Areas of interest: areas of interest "Golf Course"
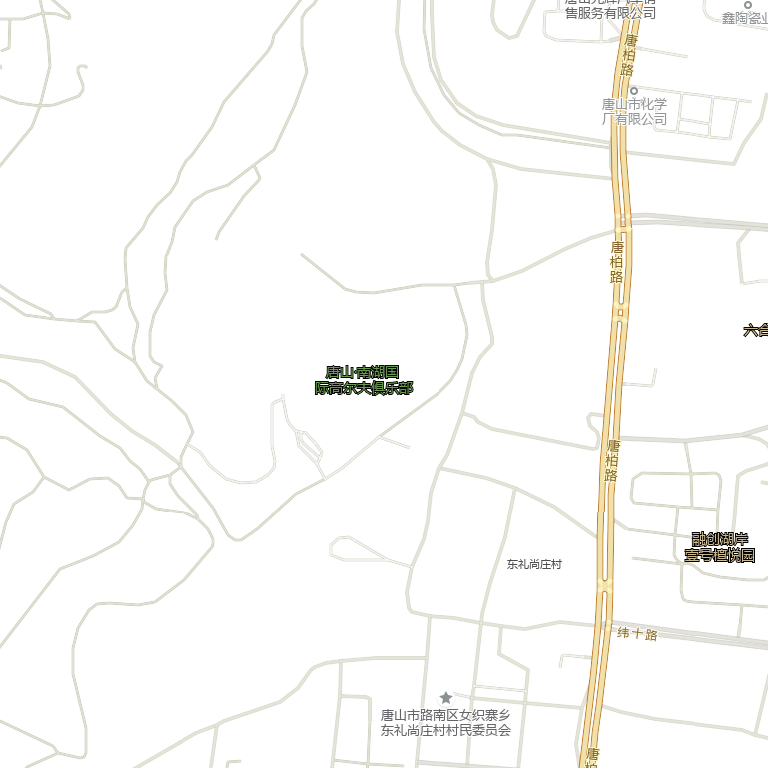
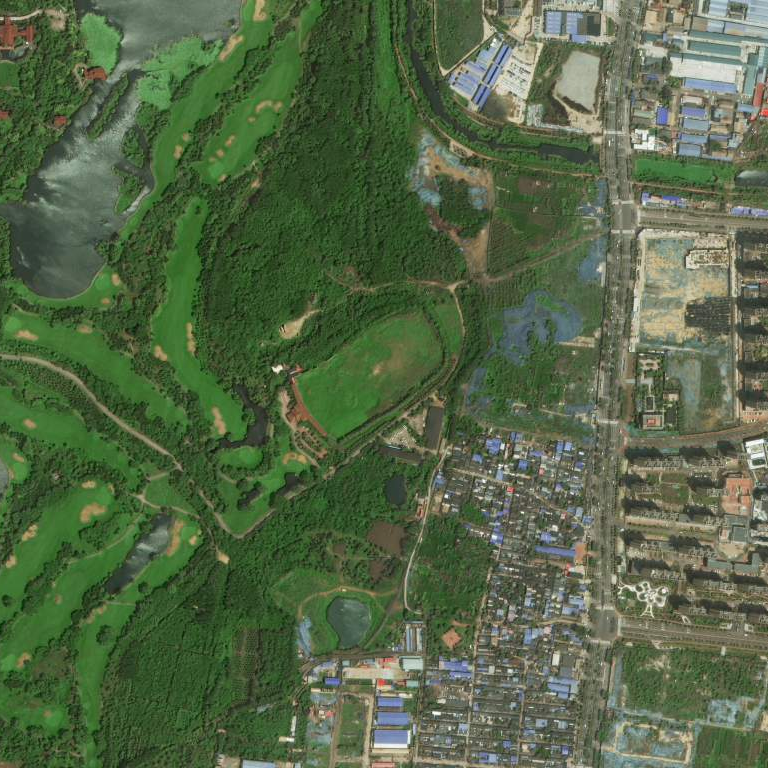